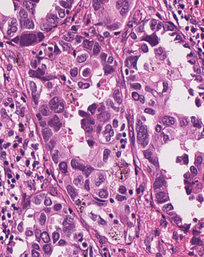
Tumor epithelial tissue: yes
Tumor-associated stroma tissue: yes
Normal tissue: no